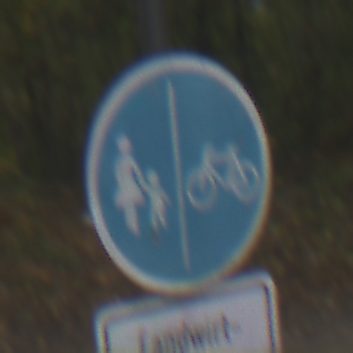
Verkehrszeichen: GetrennterRadUndGehwegRadwegRechts
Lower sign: BesondereFahrzeugeUndTransportgueter6
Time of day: MorningAfternoon
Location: Outdoor (Urban)
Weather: PartlyCloudy
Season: NotSpecified
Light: Natural